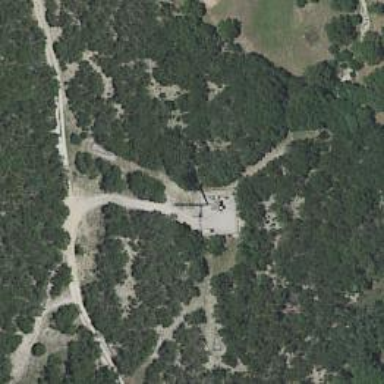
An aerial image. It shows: Mast tower used for communication.